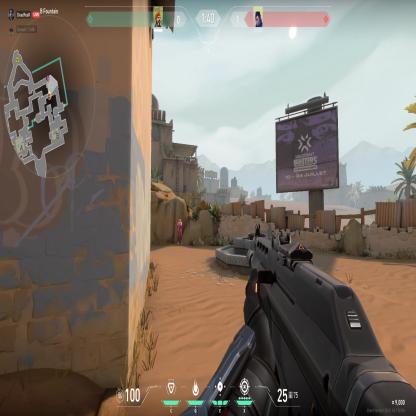
Label: enemy